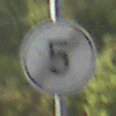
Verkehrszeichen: EndeGeschwindigkeit5
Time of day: MorningAfternoon
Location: Outdoor (Suburban)
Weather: Clear
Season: NotSpecified
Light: Natural